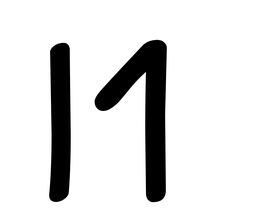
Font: PatrickHand-Regular